Current action and preconditions to check: trajectory_clear

Your task: For each precondition in the list above, predict whether it will hold at this action.

Consider the current scene as observed from the mobile robot's camera, and analyze the predicted future states of all dynamic agents (e.g., people, animals, vehicles, or any moving entities) within the NEXT SECOND.

IMPORTANT: Only answer "very likely" if you are absolutely certain—based on strong, clear evidence—that a dynamic agent will violate the precondition in the predicted future state. Do NOT answer "very likely" for unlikely, ambiguous, or low-probability risks.

Ask yourself for each precondition: Is there a high probability, with clear and convincing evidence, that the predicted future states of any dynamic agent will interfere with the predicted future state of the currently executing action within the NEXT SECOND, causing that precondition to fail?

Assess the risk level based on these predictions. Use "likely" or "very likely" if motions create a clear risk of interference.

Use "neutral" or "improbable" if agents are nearby but their predicted paths are clearly diverging or non-conflicting.

Failure Risk Categories: "very improbable", "improbable", "neutral", "likely", "very likely"

Answer Format: Output ONLY the probability_of_failure value from these categories: "very improbable", "improbable", "neutral", "likely", "very likely"

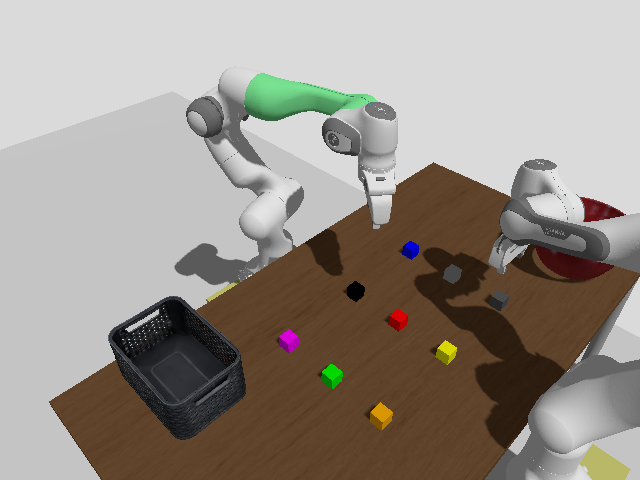

Answer: very improbable